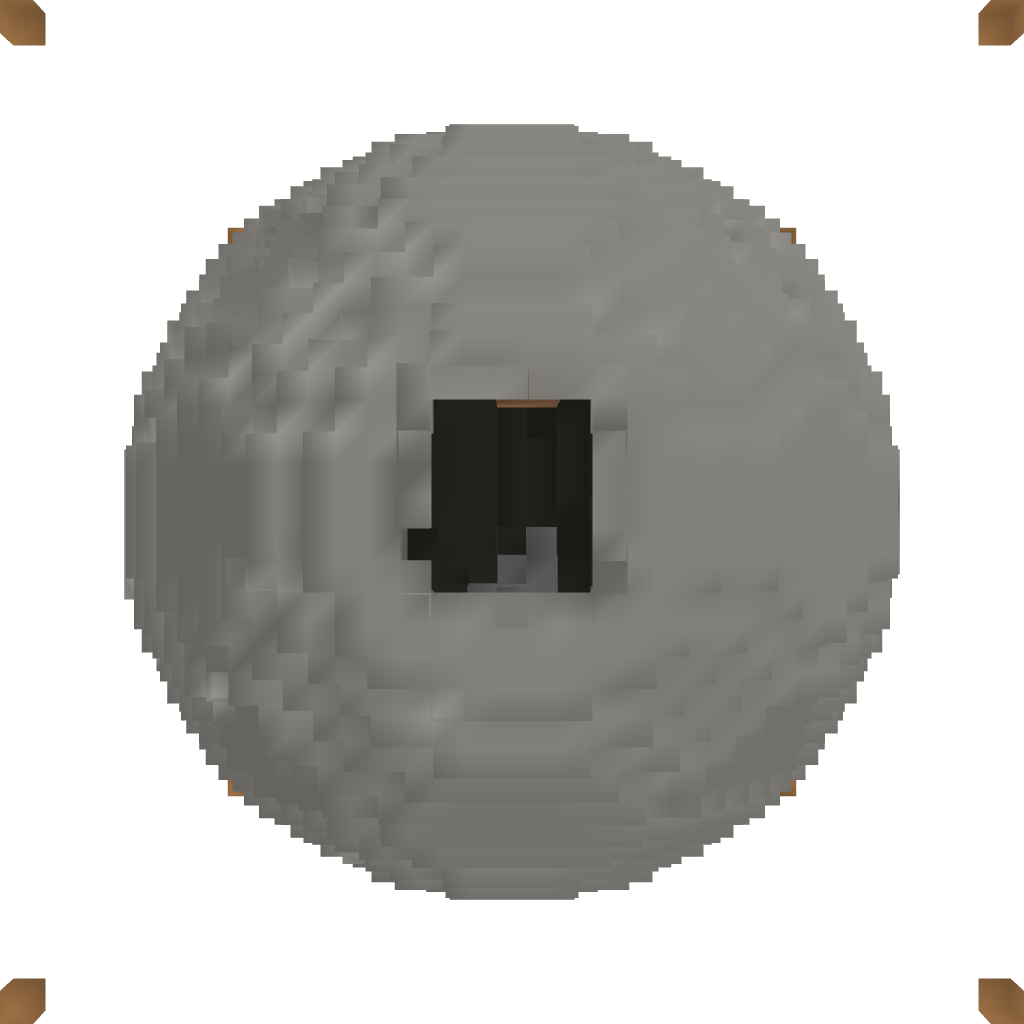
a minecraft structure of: PVP jungle